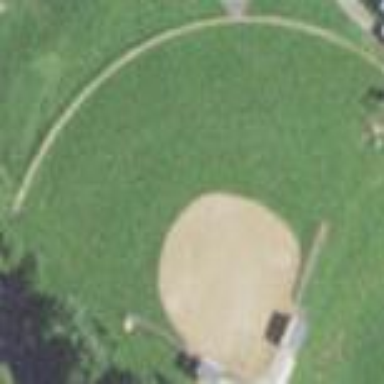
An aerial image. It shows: Pitch designated for baseball and softball activities.